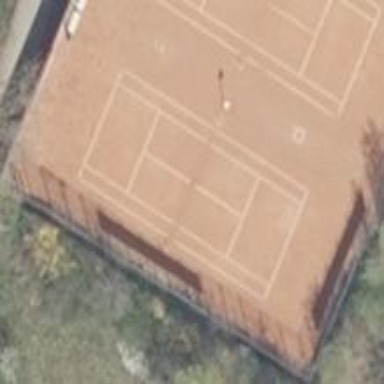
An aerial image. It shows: Clay tennis court on the leisure land pitch.